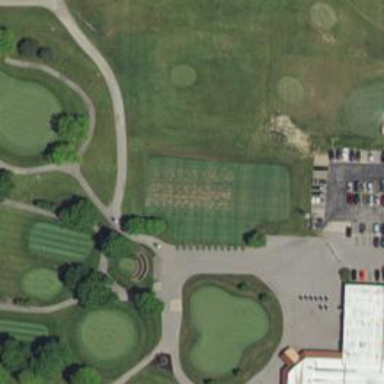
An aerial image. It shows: Pathway for golfing.